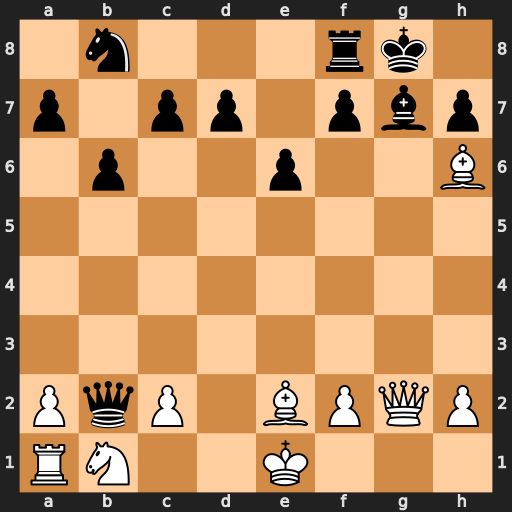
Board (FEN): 1n3rk1/p1pp1pbp/1p2p2B/8/8/8/PqP1BPQP/RN2K3
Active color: w
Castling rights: Q
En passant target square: -
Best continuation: c3 Qc1+ Bxc1